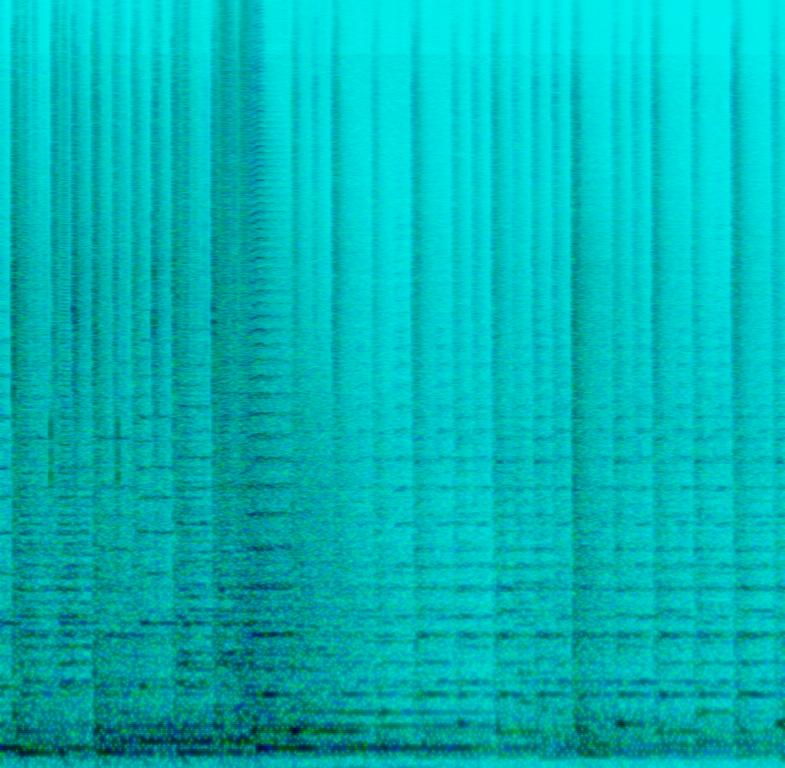
This is a thrilling orchestral piece that feels epic, suspenseful and intense. There are string instruments like violins and cellos, and timpani for percussion. There is one over-bearing vibrational sound that overwhelms the whole arrangement - it is played once and rings for three seconds.